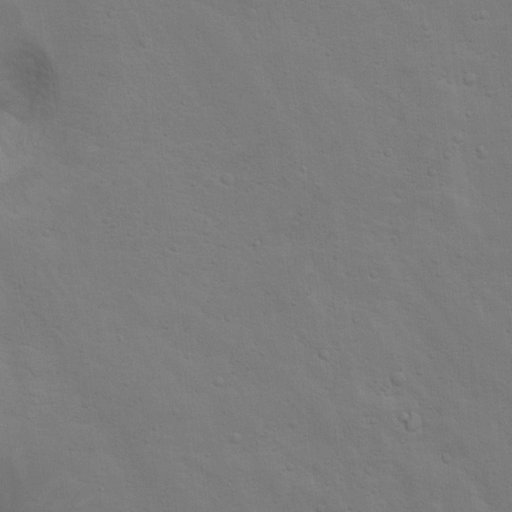
Classes present: Background, Cone